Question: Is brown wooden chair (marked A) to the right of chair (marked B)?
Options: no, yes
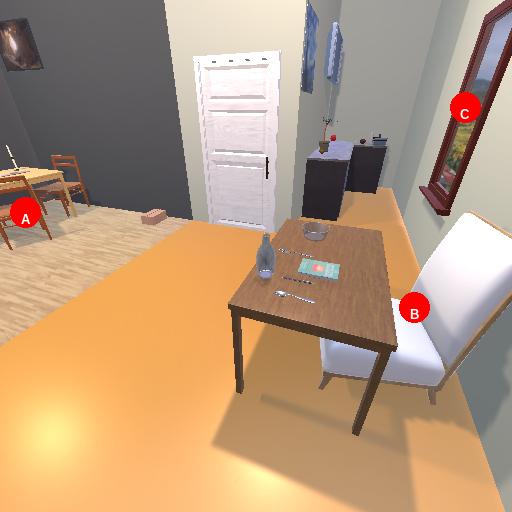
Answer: no